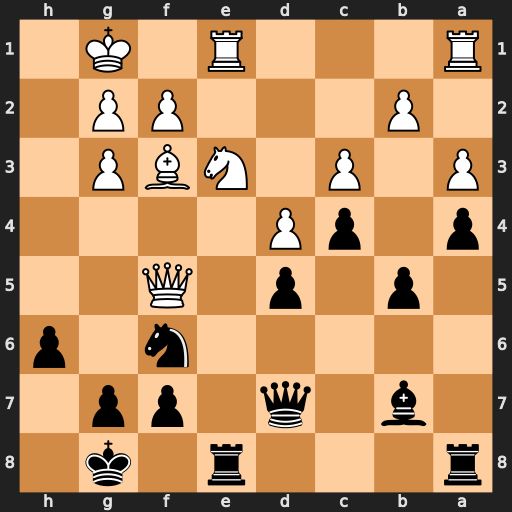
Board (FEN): r3r1k1/1b1q1pp1/5n1p/1p1p1Q2/p1pP4/P1P1NBP1/1P3PP1/R3R1K1
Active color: b
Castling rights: -
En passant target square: -
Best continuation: Rxe3 Qxd7 Rxe1+ Rxe1 Nxd7